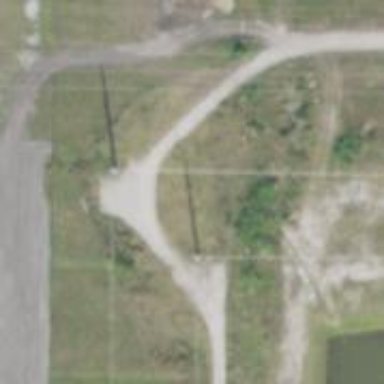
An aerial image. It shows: Power pole.